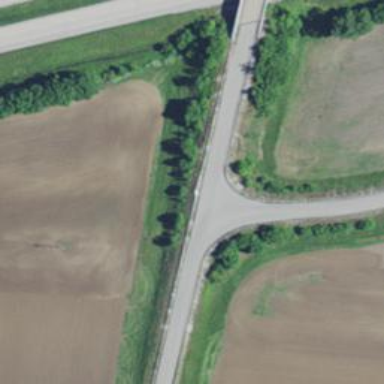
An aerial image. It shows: Tertiary road.